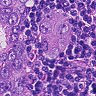
Metastatic tissue present: yes